The plot is a Morlet-wavelet scalogram of a rotor-rig vibration measurement. What is the most likely rotor condition (normal, misalignment, unbalance, looseness)?
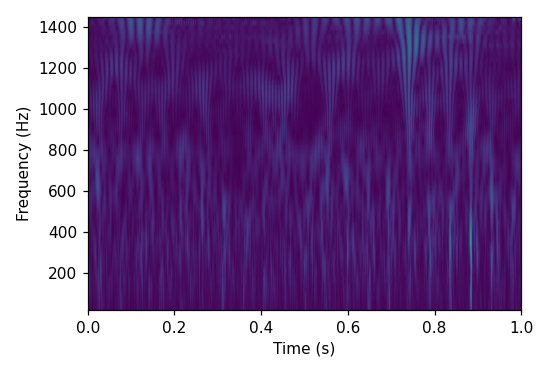
Answer: looseness